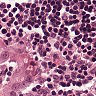
Metastatic tissue present: yes